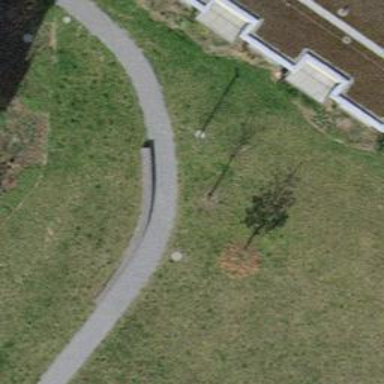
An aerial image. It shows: Brown bench.